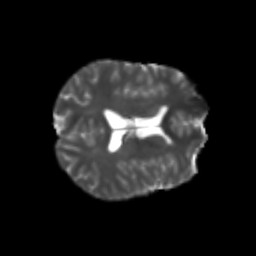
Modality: T2w
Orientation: axial
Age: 21
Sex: male
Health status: healthy
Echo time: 0.074 s